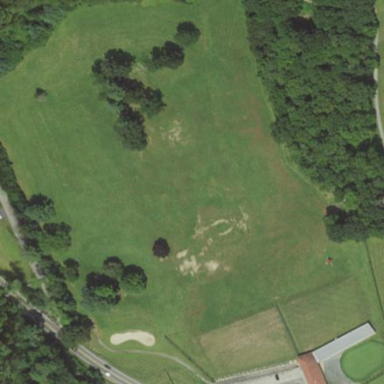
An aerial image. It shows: Driving range for golf on grass.